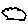
Label: cloud